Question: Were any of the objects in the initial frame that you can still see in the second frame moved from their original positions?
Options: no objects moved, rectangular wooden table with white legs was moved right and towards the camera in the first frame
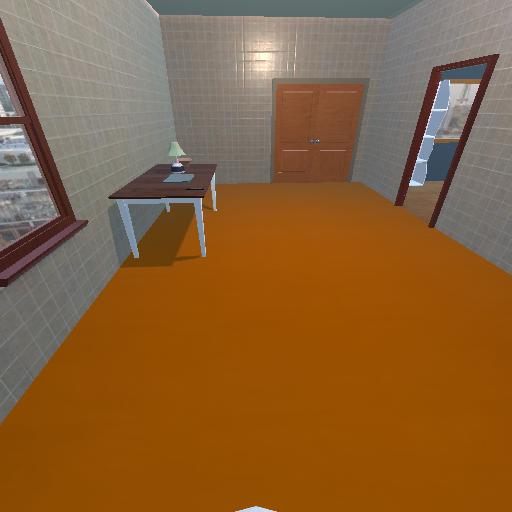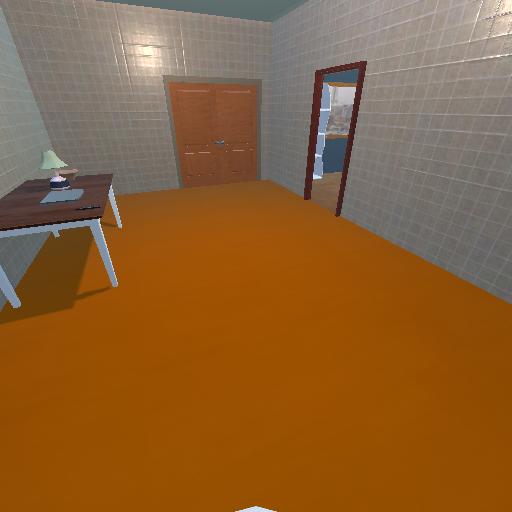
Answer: no objects moved